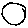
Label: circle